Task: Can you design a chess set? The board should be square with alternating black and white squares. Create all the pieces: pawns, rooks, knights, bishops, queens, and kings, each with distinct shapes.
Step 1353:
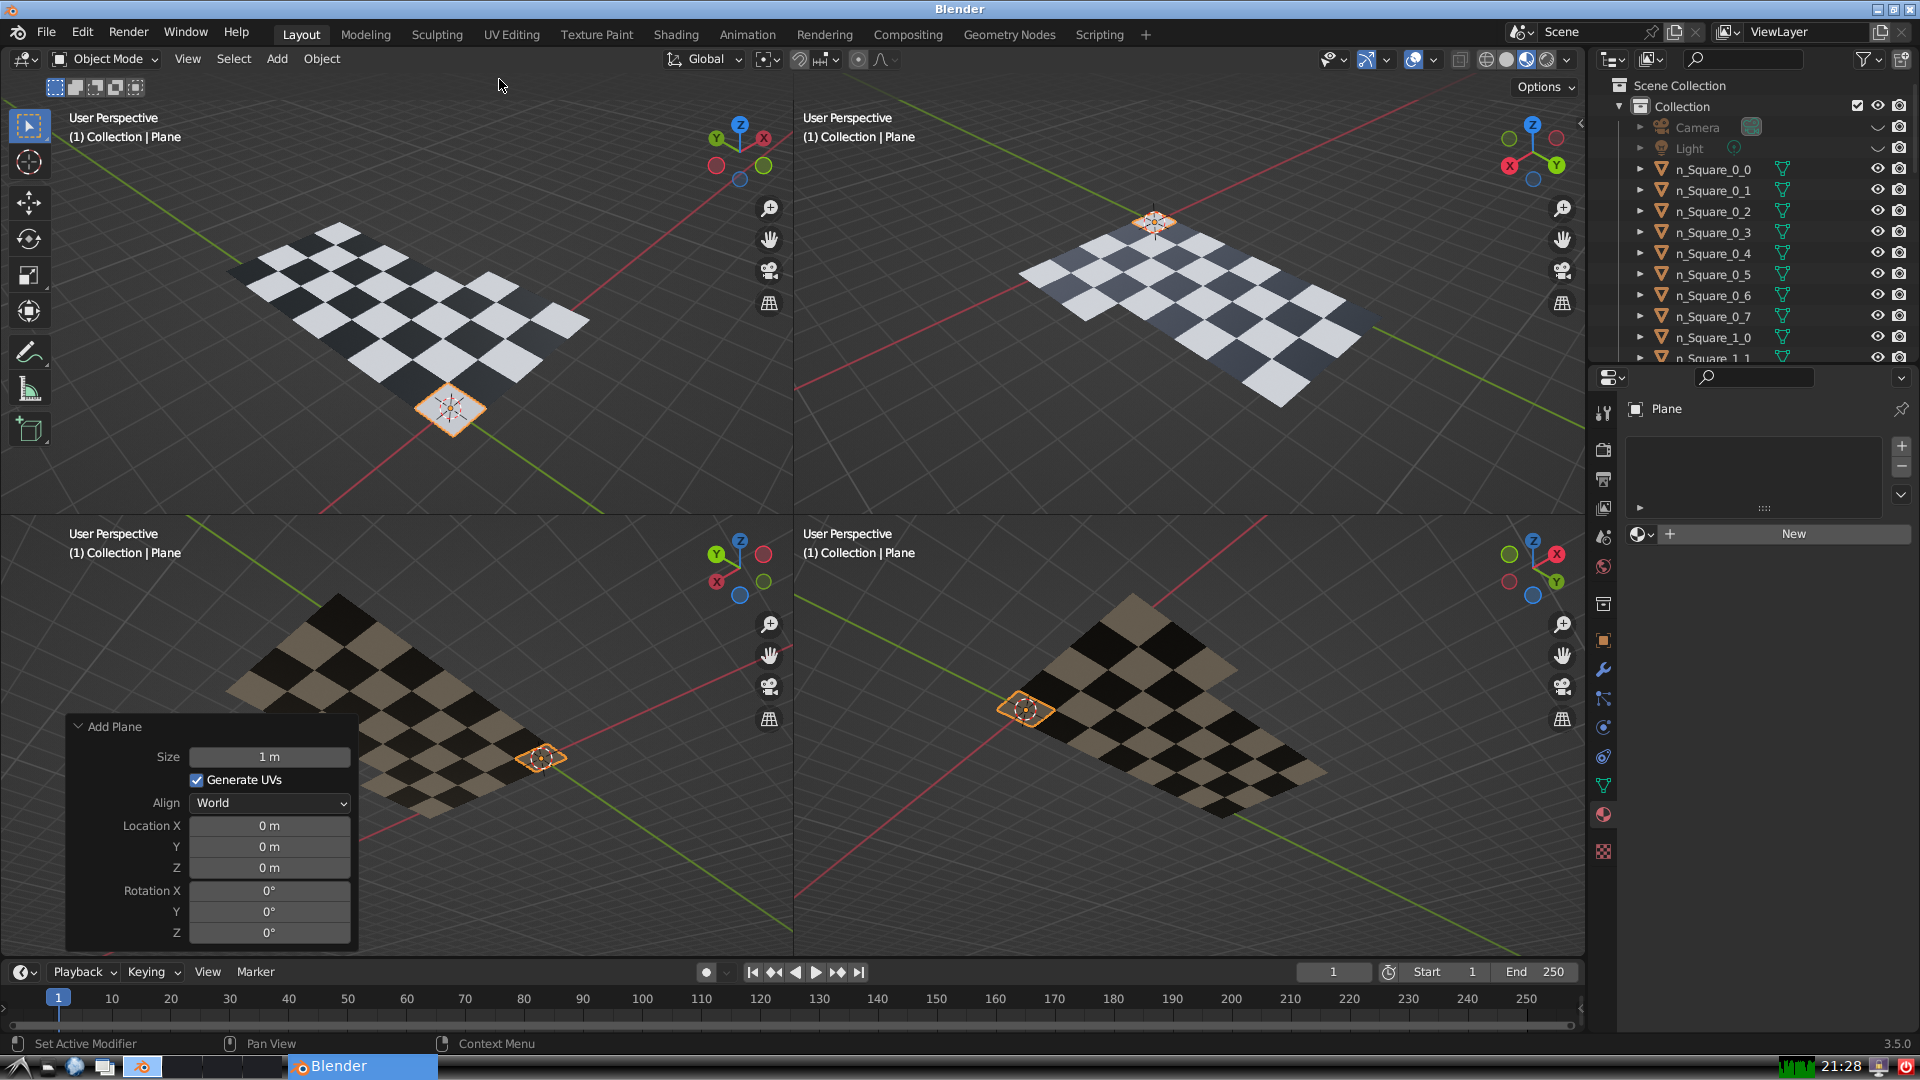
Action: {"mouse_move": [270, 758]}